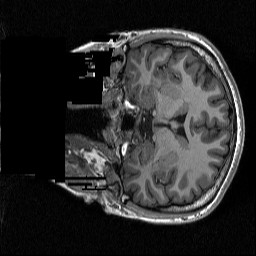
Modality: T1w
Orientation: coronal
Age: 23
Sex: female
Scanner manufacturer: siemens
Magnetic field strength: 3 T
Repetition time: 2.3 s
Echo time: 0.00298 s